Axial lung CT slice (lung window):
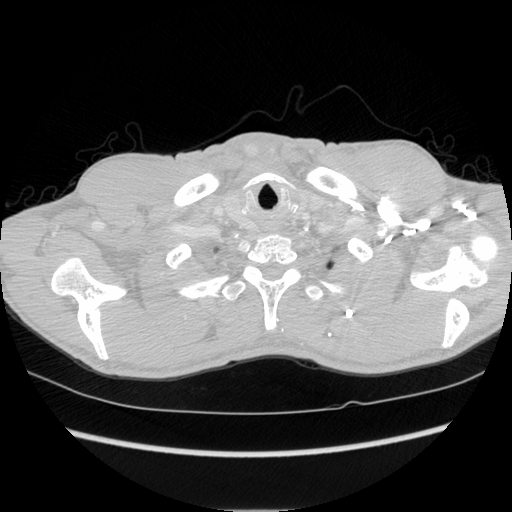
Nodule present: no